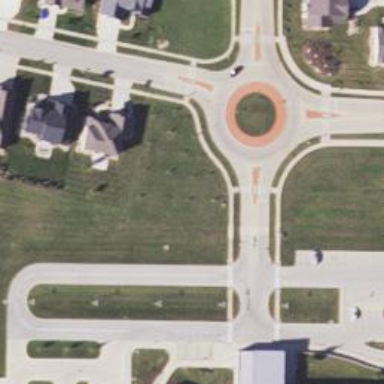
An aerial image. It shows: Marked crossing on footway.